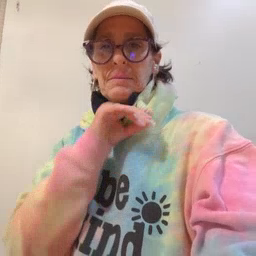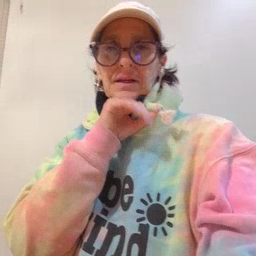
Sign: pig